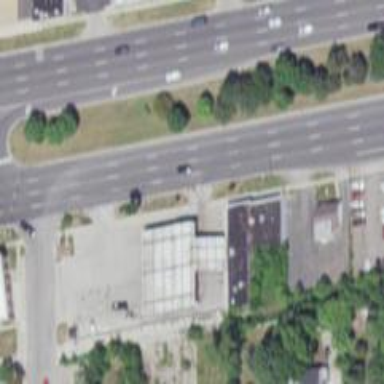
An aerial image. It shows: Convenience shop.